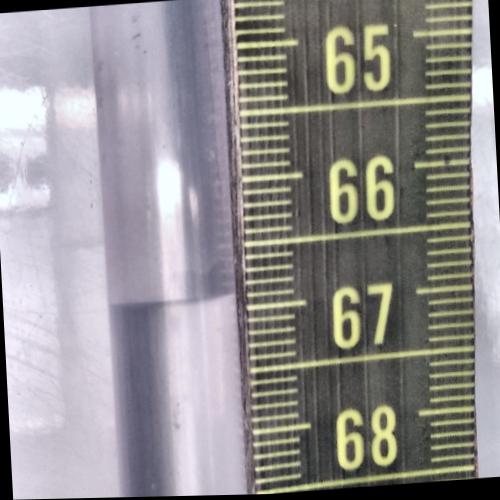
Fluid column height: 66.9 cm